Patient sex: M
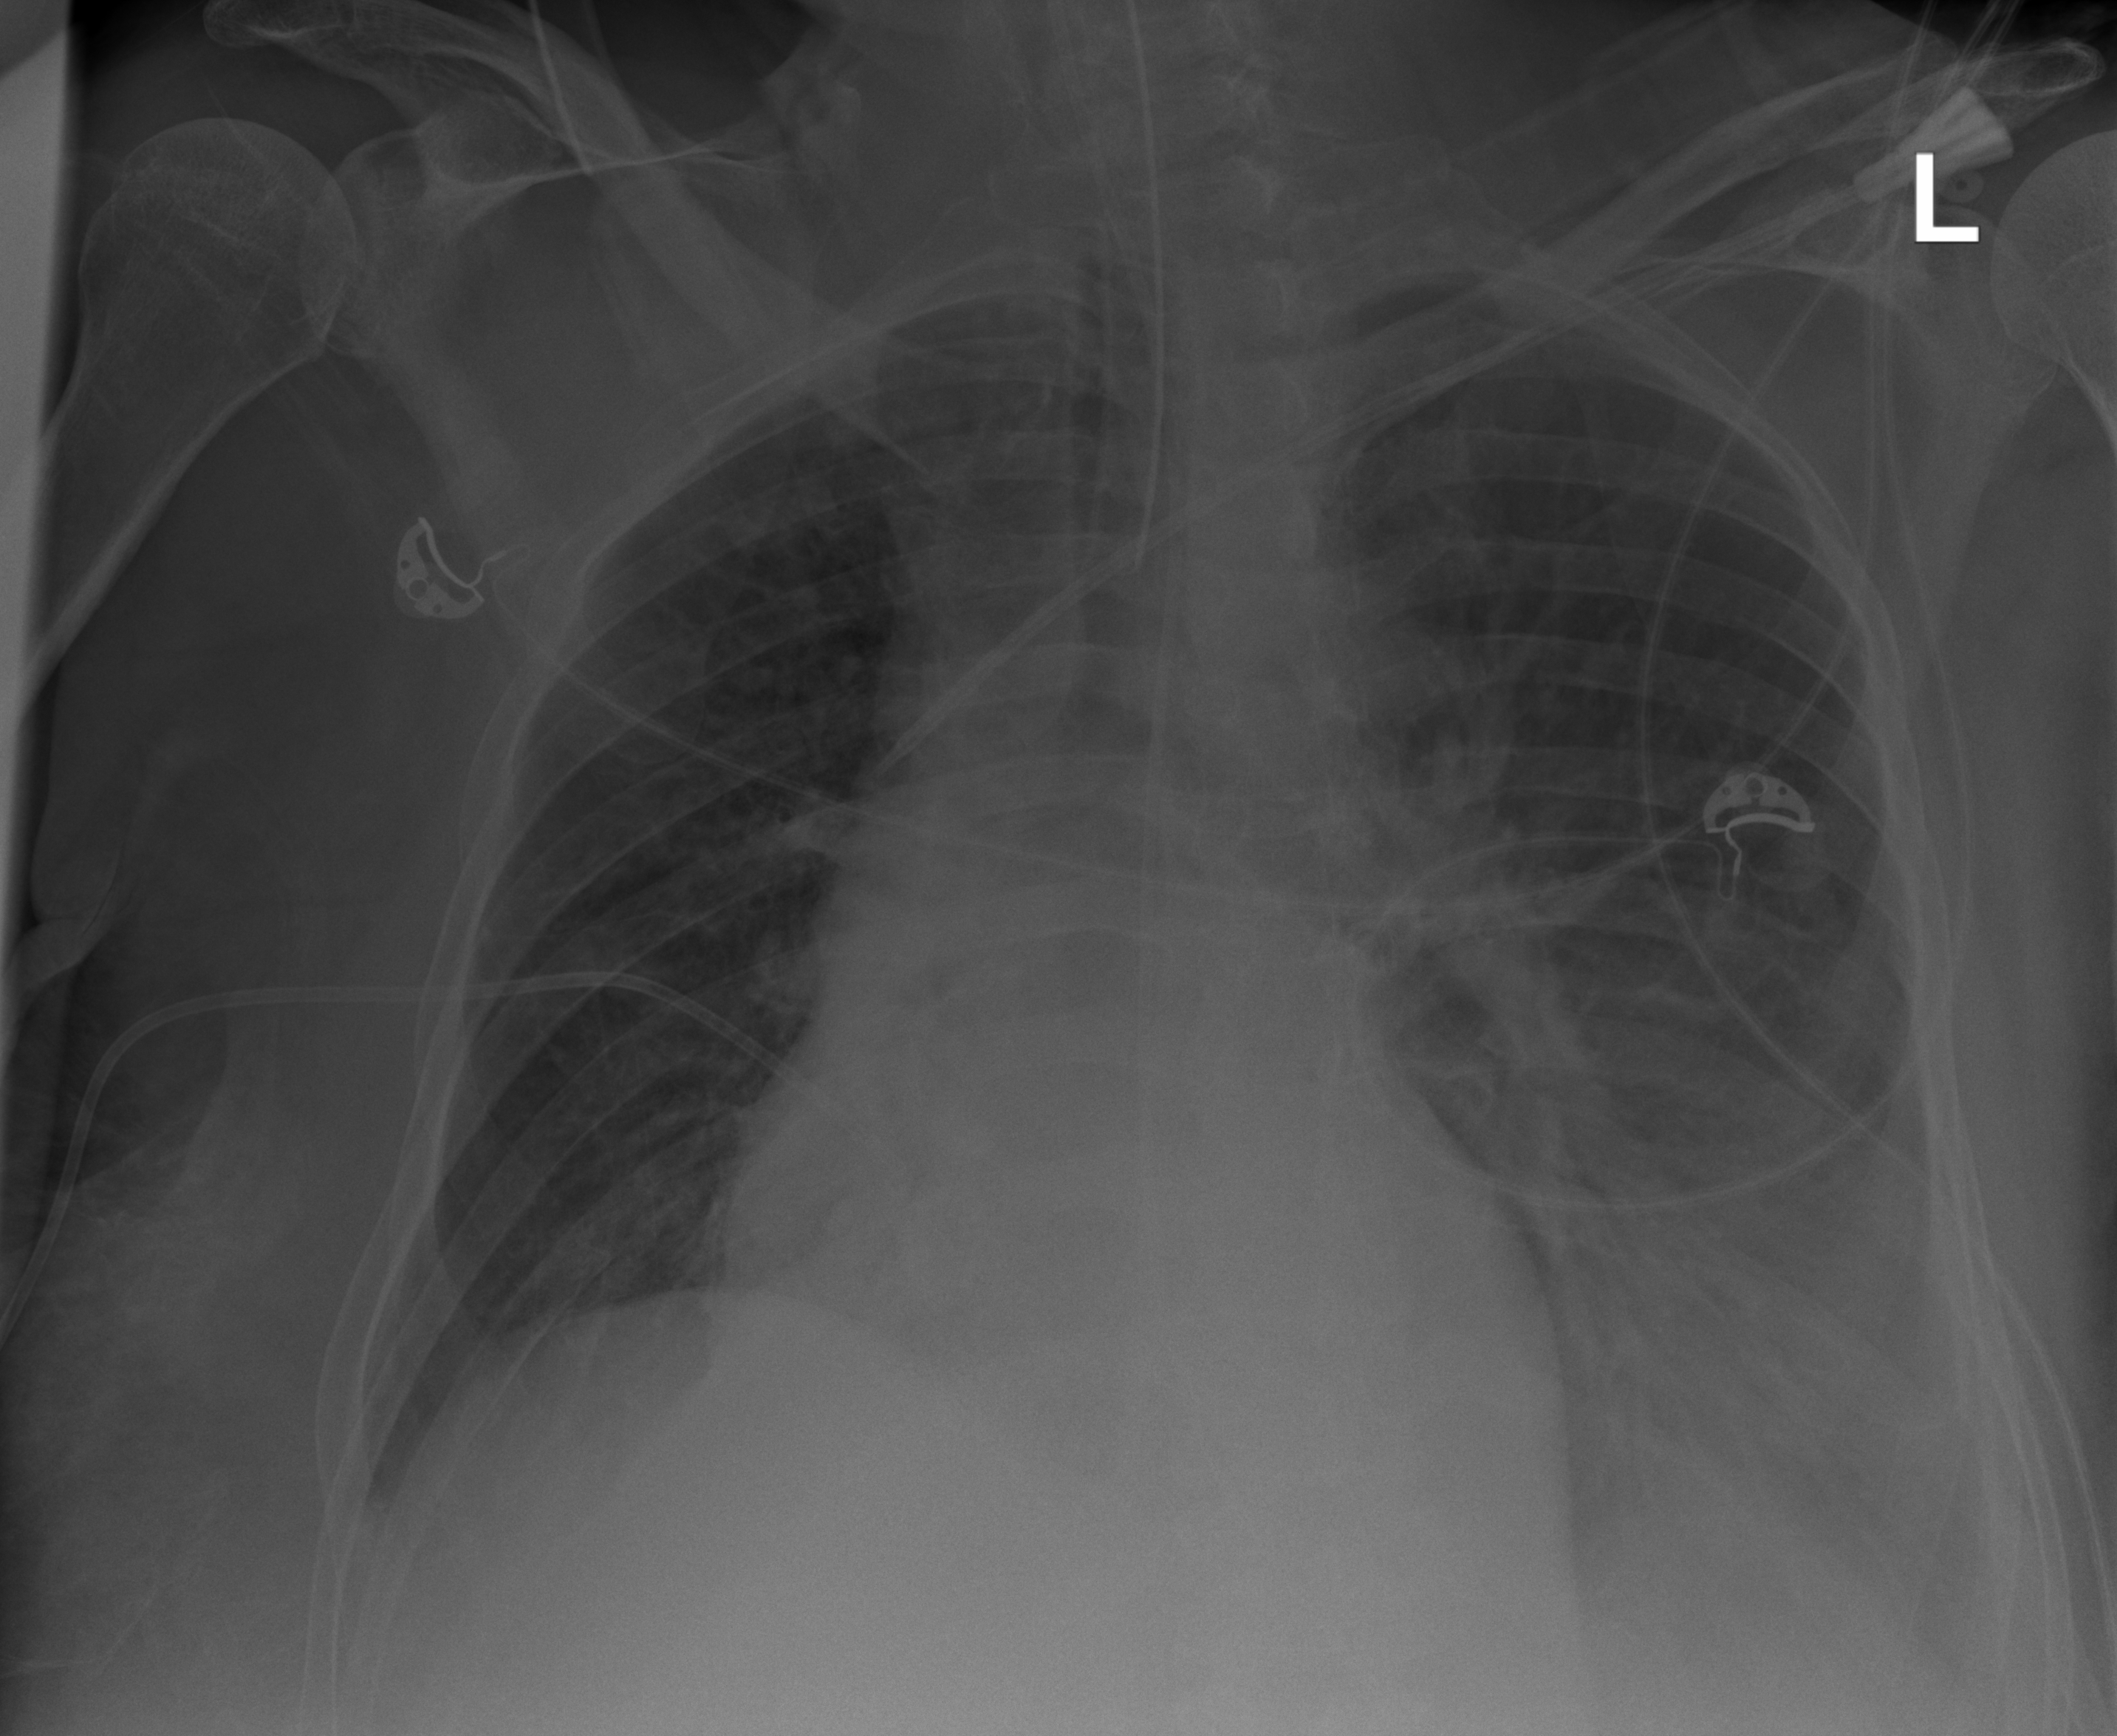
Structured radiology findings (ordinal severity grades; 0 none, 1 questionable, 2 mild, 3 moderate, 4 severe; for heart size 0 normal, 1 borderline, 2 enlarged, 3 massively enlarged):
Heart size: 1
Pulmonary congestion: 2
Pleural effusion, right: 0
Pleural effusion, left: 3
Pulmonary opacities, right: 0
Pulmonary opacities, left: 0
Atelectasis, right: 0
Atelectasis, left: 2